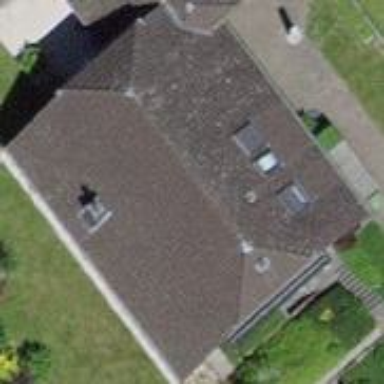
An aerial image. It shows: Building with half-hipped roof shape.